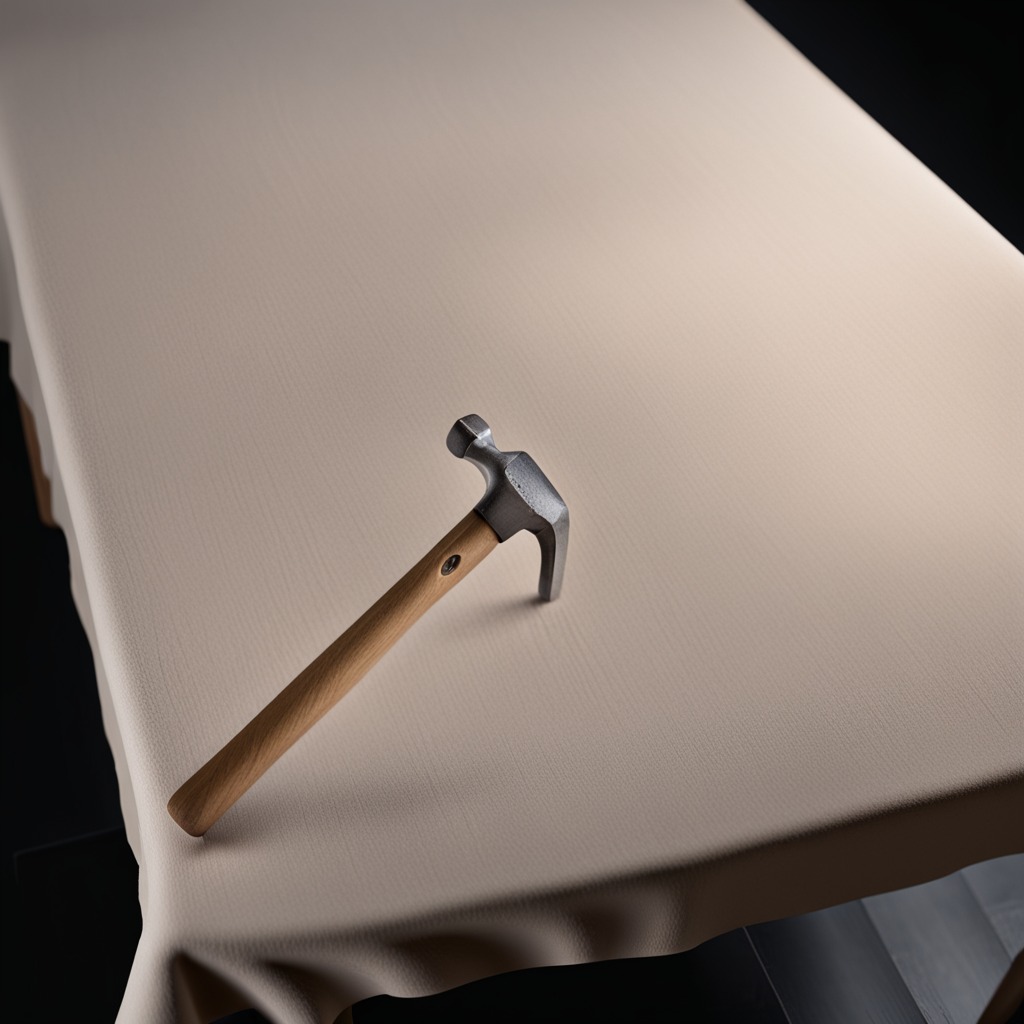
A hammer lies on the wooden table.